Question: '''
@font-face {
font-family:kai;
src: url(fonts/kai.ttf);
}
body {
font-family: kai, georgia, tahoma,verdana,serif;
}
'''
I checked with this web site <URL>
Not quite sure it won't use this font?
How can I get it to use this particular font?
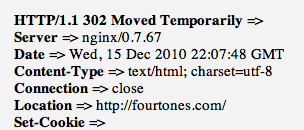
Answer: <URL>
COnfigure your nginx like the above.